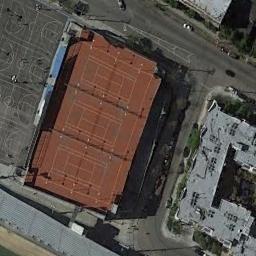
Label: tennis_court